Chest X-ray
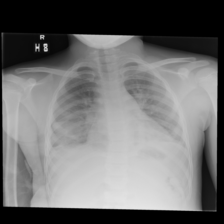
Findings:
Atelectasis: negative
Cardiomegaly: negative
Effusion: negative
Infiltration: negative
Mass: negative
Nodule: negative
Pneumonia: negative
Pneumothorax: negative
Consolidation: negative
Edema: negative
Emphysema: negative
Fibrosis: negative
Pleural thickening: negative
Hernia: negative